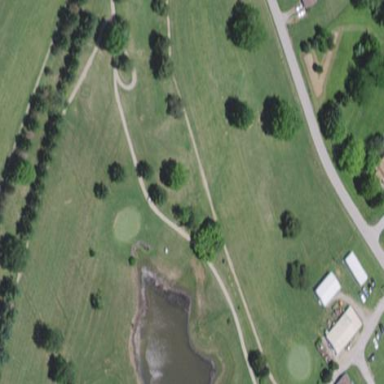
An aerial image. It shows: Scenic golf fairway.